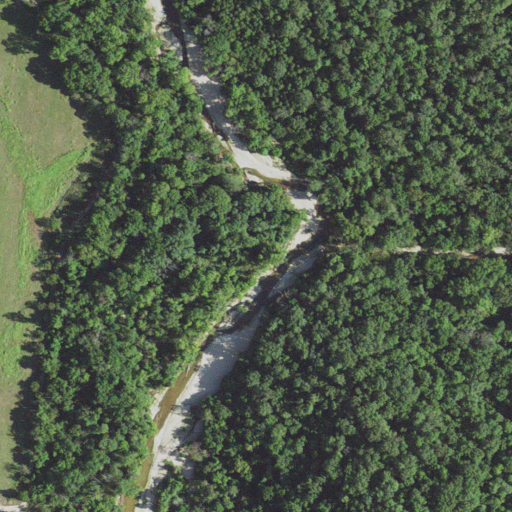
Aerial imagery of valley in Missouri named Boiling Spring Hollow containing deciduous forest, pasture, evergreen forest, mixed forest, and grassland